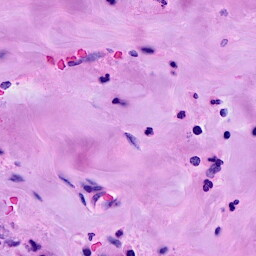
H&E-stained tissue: Breast